Question: I'm new on laravel , I didn't write any code yet but when I open my project it gives me this error , anyone can help me to solve it ?
[
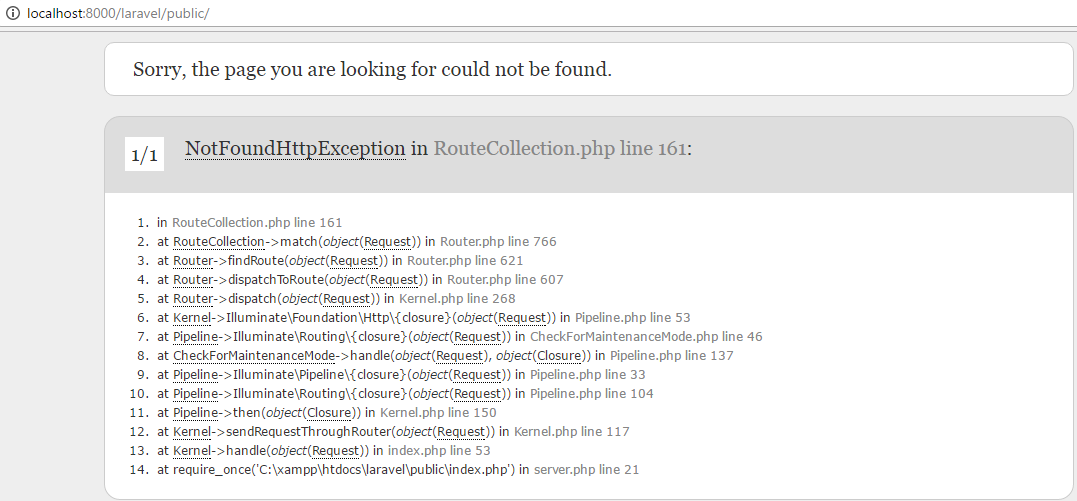
Answer: Just try 'http://localhost:8000' since it seems like you already started development server in your local machine using 'php artisan serve' while you were on your project root via terminal.
Or you can try from begining:
1. Go to your project root from terminal / cmd
2. Run php artisan serve
3. Now try http://localhost:8000 which is equivalent to http://localhost/laravel/public , considering laravel is your project folder name.